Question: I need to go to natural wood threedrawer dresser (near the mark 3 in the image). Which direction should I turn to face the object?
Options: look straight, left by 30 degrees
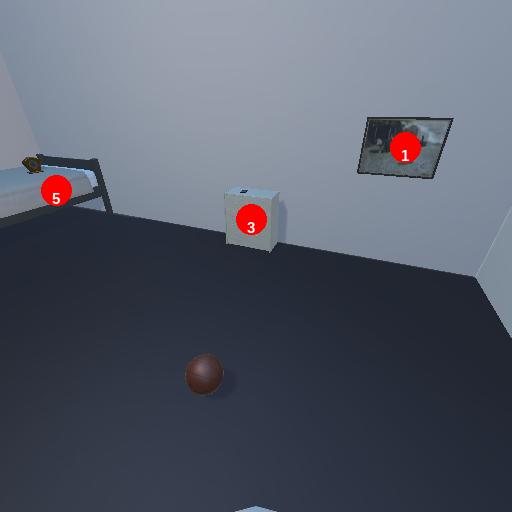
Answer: look straight